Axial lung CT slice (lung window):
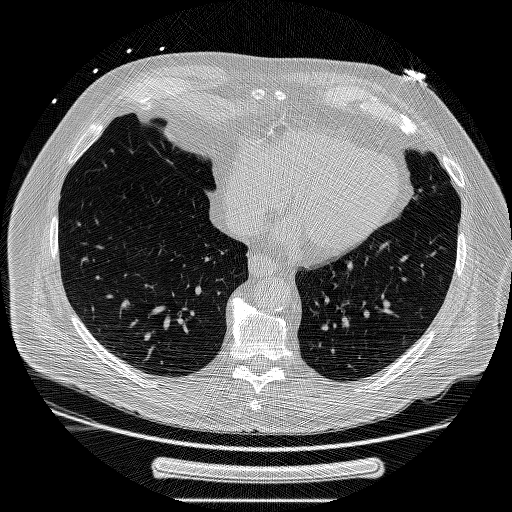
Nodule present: no